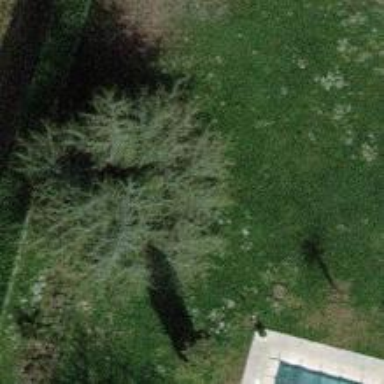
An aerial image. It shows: Evergreen tree with needle-leaved leaves.